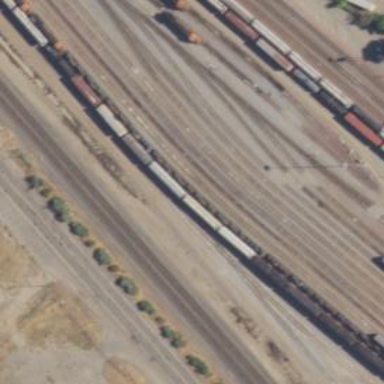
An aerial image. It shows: Railway yard used for servicing trains.